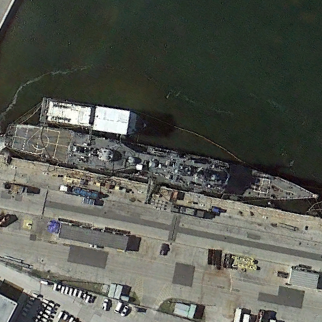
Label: cruiser